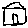
Label: house